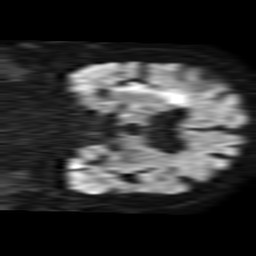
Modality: TRACE
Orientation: coronal
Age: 82
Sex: male
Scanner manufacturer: philips
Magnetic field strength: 1.5 T
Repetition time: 3.409 s
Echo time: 0.06922 s